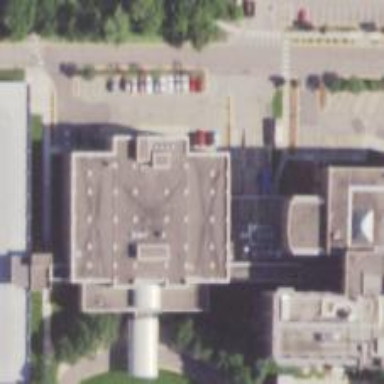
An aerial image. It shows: Hospital building.